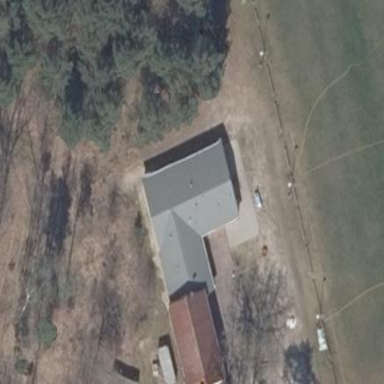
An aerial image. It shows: Building with gabled roof made of tar paper. The roof is oriented along the building.